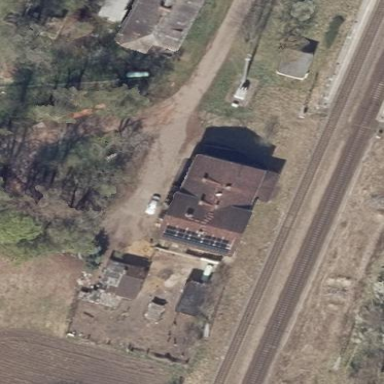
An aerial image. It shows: Train station building.